Question: I am going through some documentation about adding the application image for the app, and it says to edit the Info.plist in Xcode, and locate the "Icon file" and edit that entry.
I am looking at the pList file, but there is no such entry. I tried making one, but it seems to only allow adding subsections via the interface. Should I just edit that file in VI or am I doing something incorrectly?
Here is the screen shot of my current pList File

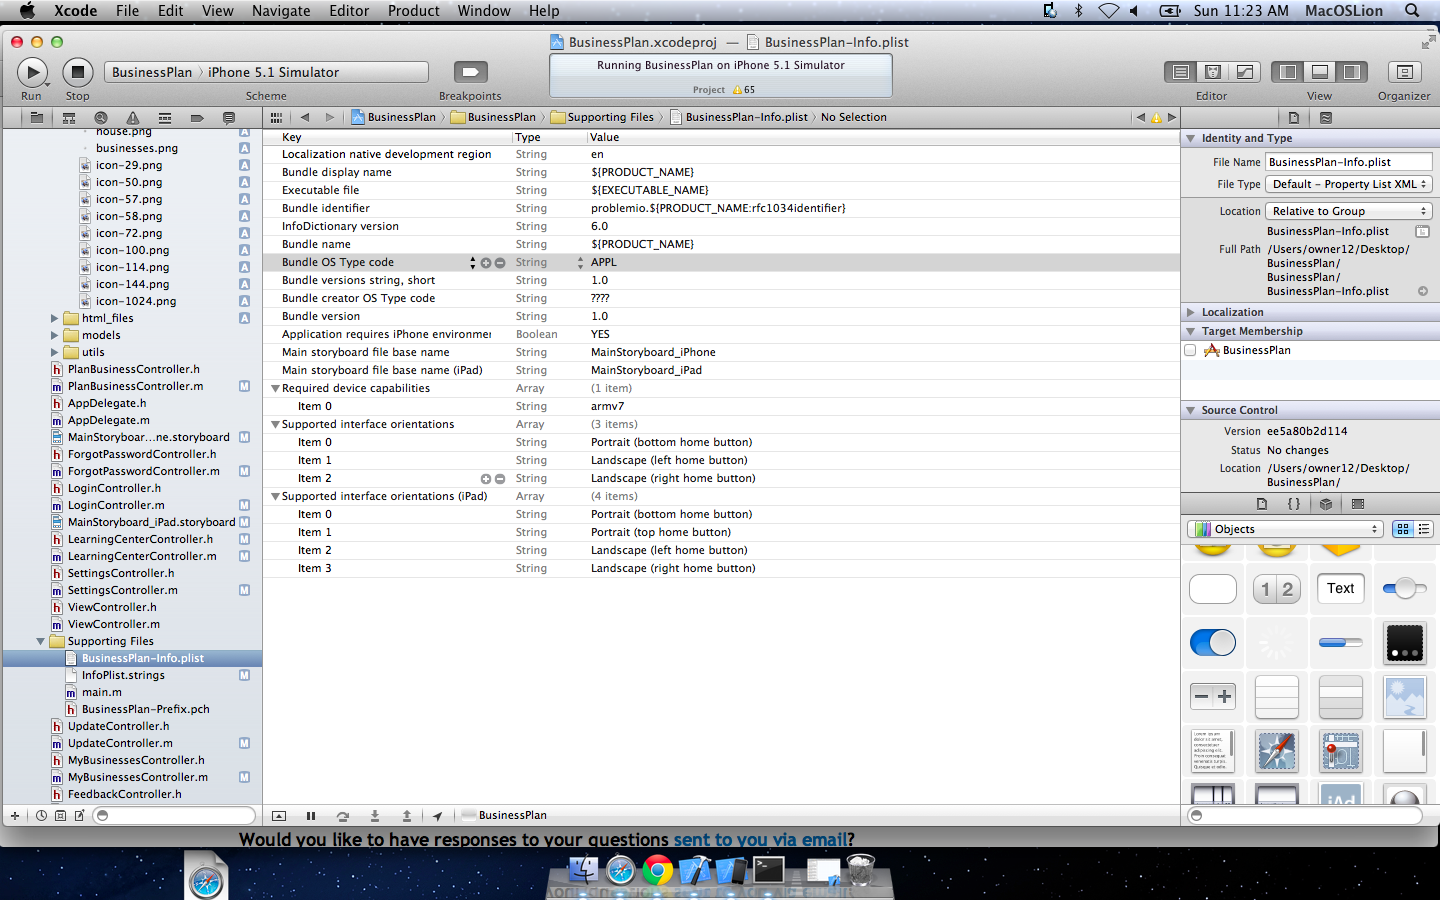
Answer: Open your app's target config, and drag the image to it.